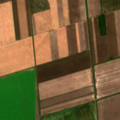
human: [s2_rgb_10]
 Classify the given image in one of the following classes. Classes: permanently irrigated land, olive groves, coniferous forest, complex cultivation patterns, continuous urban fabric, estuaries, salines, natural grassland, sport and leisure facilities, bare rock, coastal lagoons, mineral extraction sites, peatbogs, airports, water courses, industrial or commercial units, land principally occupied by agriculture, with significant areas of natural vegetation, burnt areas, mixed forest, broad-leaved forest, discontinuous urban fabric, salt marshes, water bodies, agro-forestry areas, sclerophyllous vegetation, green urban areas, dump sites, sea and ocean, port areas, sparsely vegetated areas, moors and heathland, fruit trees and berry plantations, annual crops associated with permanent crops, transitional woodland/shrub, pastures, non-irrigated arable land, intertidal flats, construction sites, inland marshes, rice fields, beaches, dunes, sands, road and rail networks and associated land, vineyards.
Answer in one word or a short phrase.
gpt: non-irrigated arable land